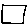
Label: square